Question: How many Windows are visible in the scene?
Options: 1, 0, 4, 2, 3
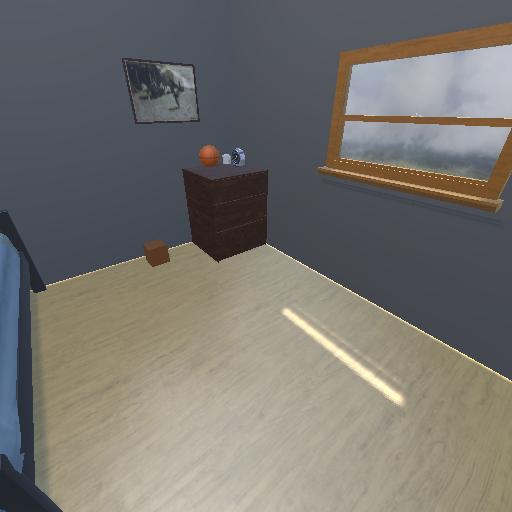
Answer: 1